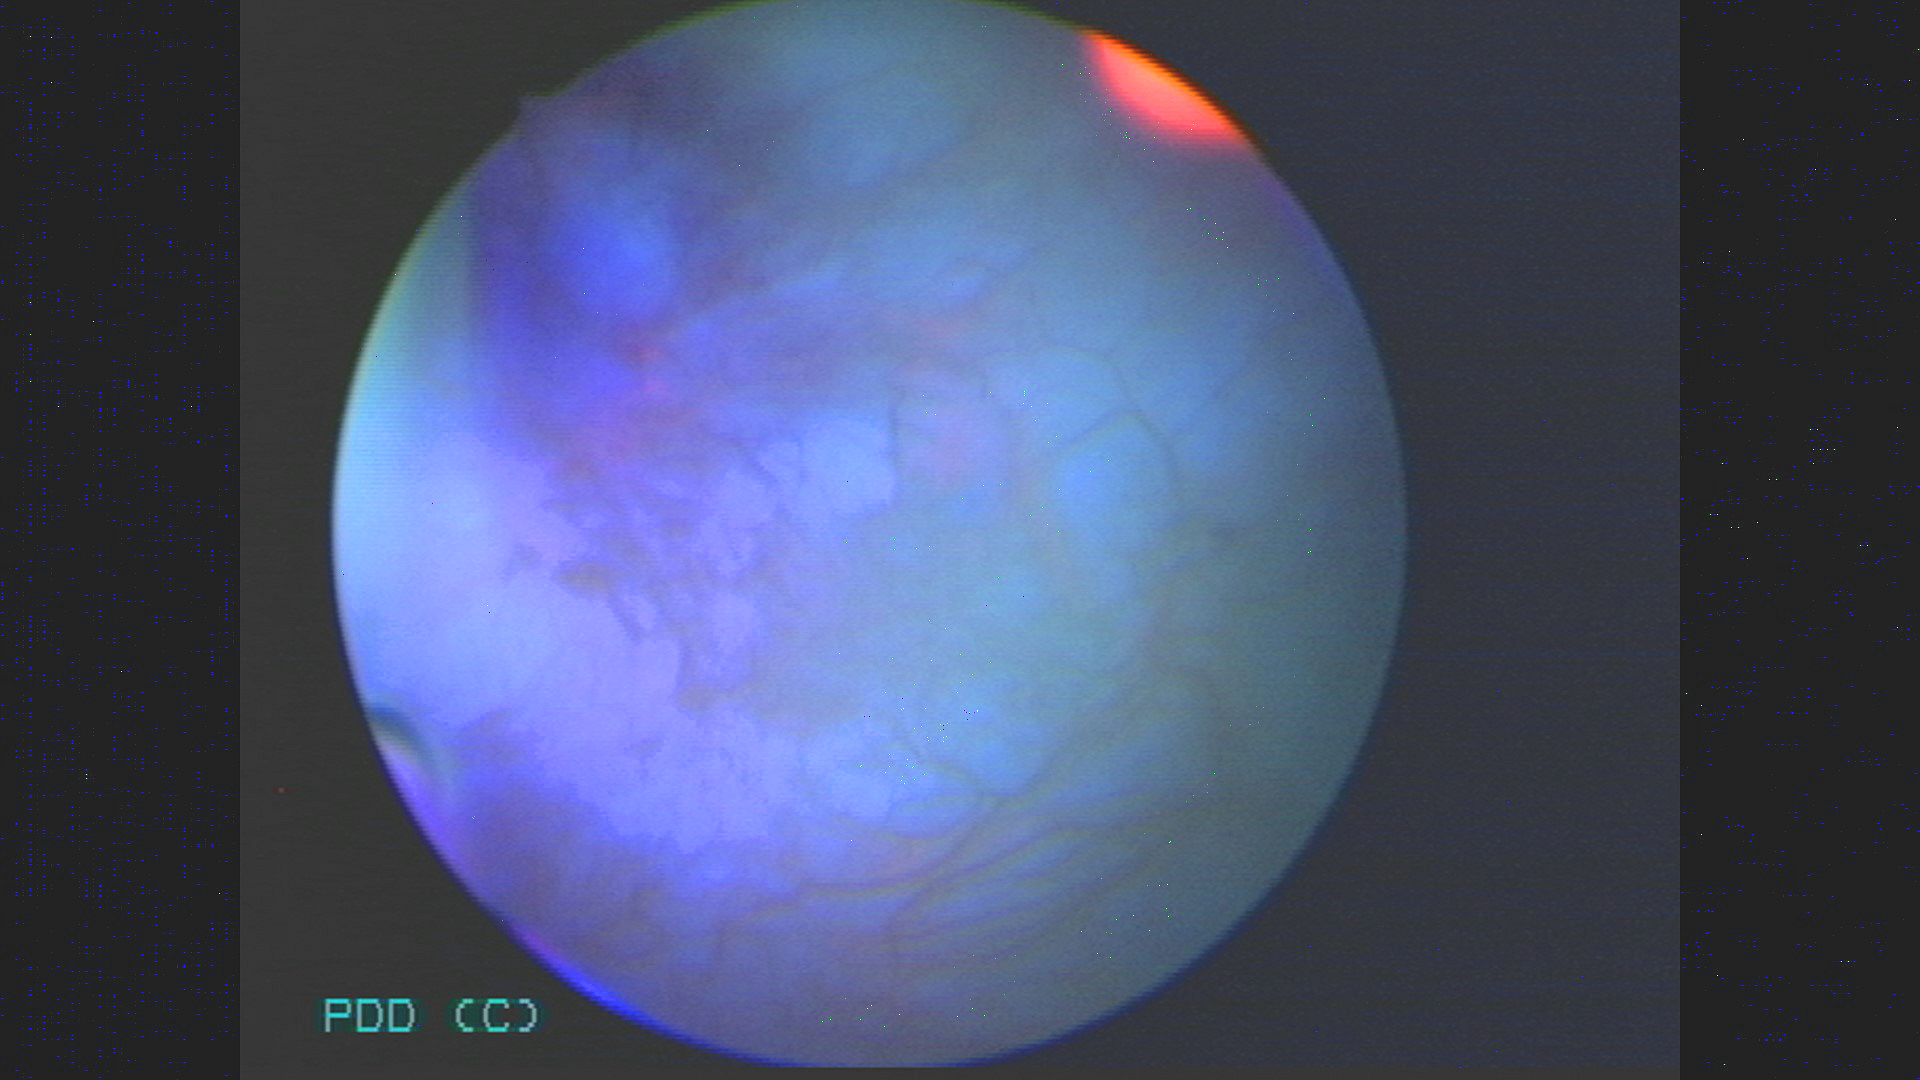
Modality: BLC
Class: Non-malignant
Subclass: InflammationNOS
Lesion: L1
Morphology: Non-papillary
Bladder cancer association: No